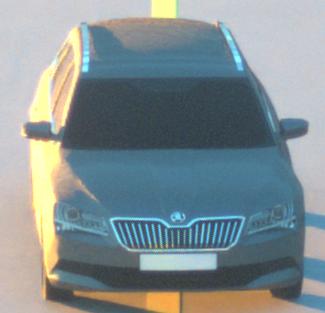
Make: Skoda
Model: Superb Combi 1.4 TSI
Detailed model: Superb (III) Combi
Model produced from: 2015/09
Model produced until: 2018/06
Doors: 5
Color: gray
Road condition: dry road
Daytime: sunrise or sunset
Contrast: medium contrast